Aerial crown-view tile of a tropical tree (Barro Colorado Island, Panama), acquired 20240918:
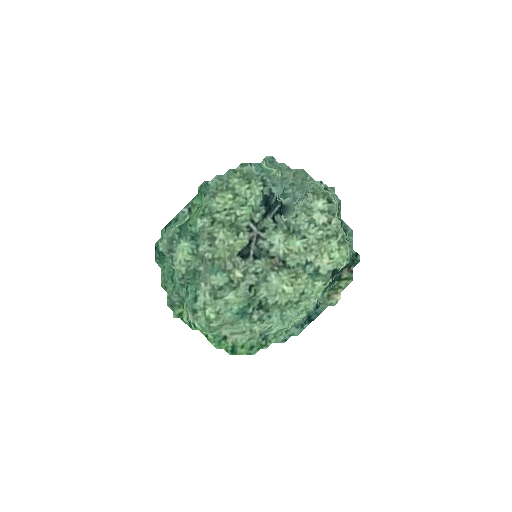
Species: Cecropia insignis
GBIF accepted scientific name: Cecropia insignis
Crown area: 43.619 m²